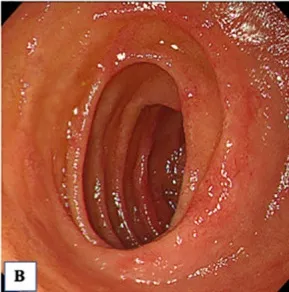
Contrast-enhanced CT, endoscopy and pathological findings of the biopsied intestinal mucosa. (B) Redness of the mucosa of the duodenum was observed. Histopathological findings of the duodenal mucosa. The Congo red method was used to detect amyloid in tissue sections. Amyloid was identified as the AA type on immunostaining using monoclonal antibodies specific to amyloid A (AA).
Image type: endoscopy (gi_endoscopy)